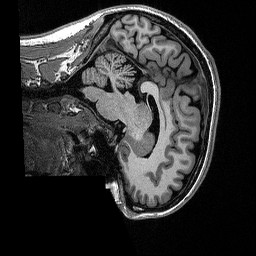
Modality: T1w
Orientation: sagittal
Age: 34
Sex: female
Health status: healthy
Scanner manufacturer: siemens
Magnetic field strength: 1.5 T
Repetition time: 2.73 s
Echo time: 0.00357 s